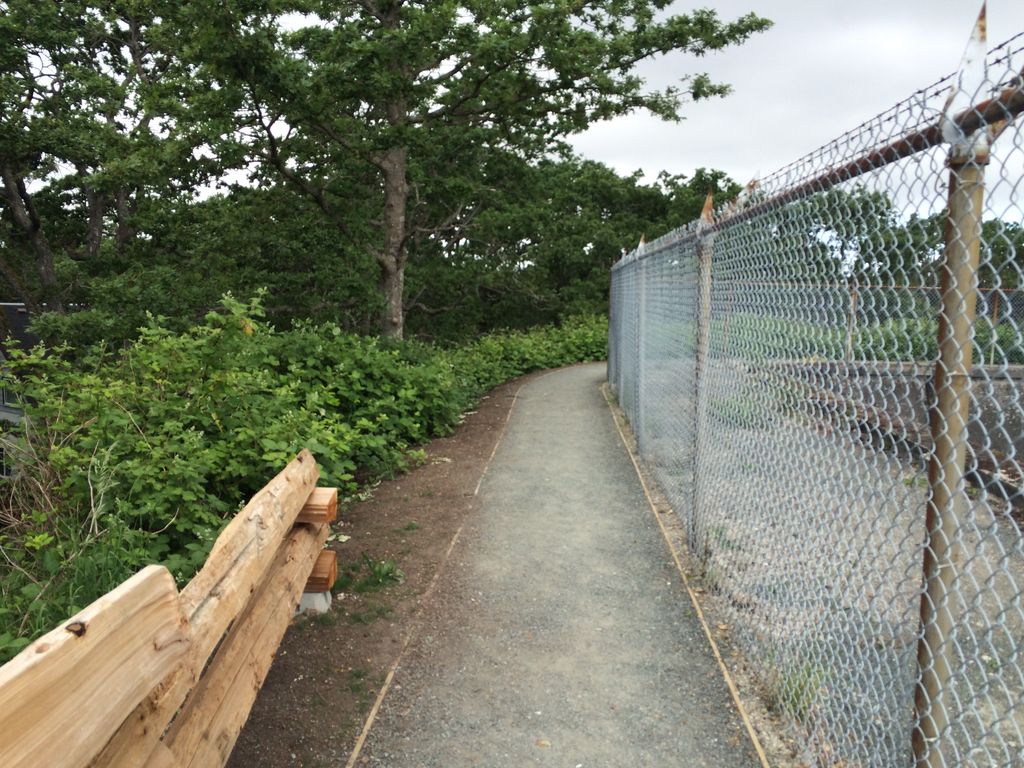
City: victoria